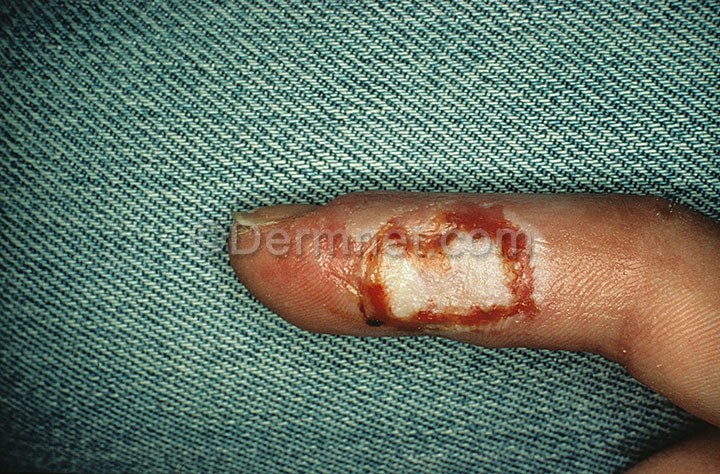
Disease: Herpes HPV and other STDs Photos